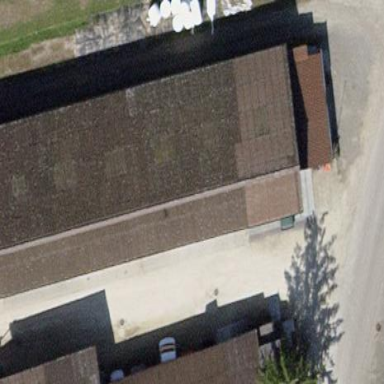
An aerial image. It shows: Barn.